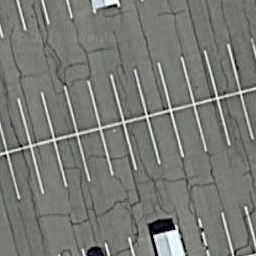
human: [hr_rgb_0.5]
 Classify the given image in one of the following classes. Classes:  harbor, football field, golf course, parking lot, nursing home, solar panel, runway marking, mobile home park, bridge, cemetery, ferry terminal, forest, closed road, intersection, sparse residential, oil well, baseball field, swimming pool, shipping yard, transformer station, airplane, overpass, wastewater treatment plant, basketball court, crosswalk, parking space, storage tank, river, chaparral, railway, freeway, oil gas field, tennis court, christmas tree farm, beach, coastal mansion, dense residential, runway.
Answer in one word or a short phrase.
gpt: parking space